Question: I have the next line of code:
'''
Font font = new Font("Free 3 of 9", barcodeSize, FontStyle.Regular, graphicsUnit);
'''
The new created font object looks like this:

The "Free 3 of 9" font is installed on my computer and when I use this font it doesn't use the "Free 3 of 9" font name.
What is wrong here?
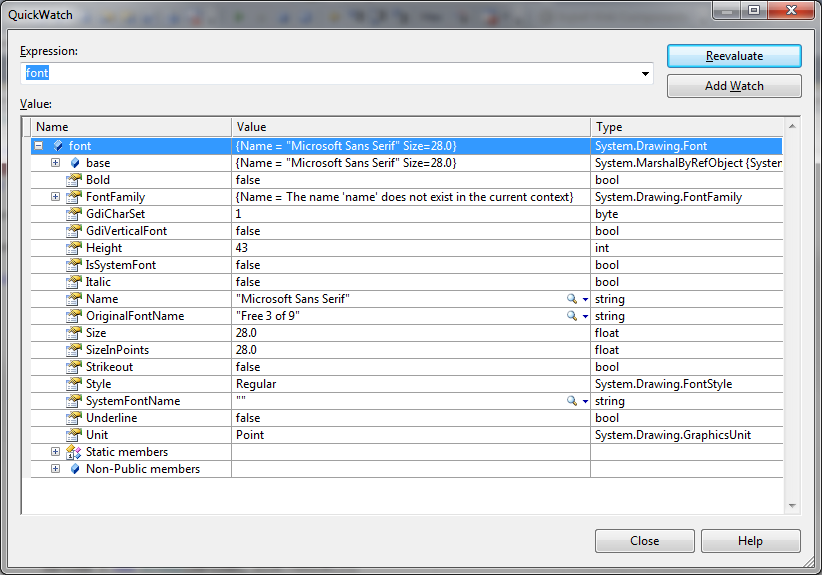
Answer: Ok, I think this happens because the font is cached by IIS.
I was using this into a MVC3 web application and after I closed and reopened the solution it worked.